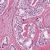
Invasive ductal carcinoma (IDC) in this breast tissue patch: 1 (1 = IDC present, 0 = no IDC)